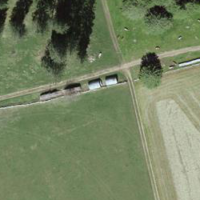
EUNIS habitat code: 52
Species observed at this site:
Ajuga reptans